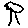
Label: tree